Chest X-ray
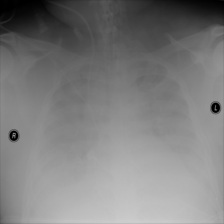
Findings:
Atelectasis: negative
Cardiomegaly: negative
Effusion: negative
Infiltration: negative
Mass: negative
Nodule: negative
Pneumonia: negative
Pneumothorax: negative
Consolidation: negative
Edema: negative
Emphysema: negative
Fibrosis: negative
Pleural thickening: negative
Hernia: negative